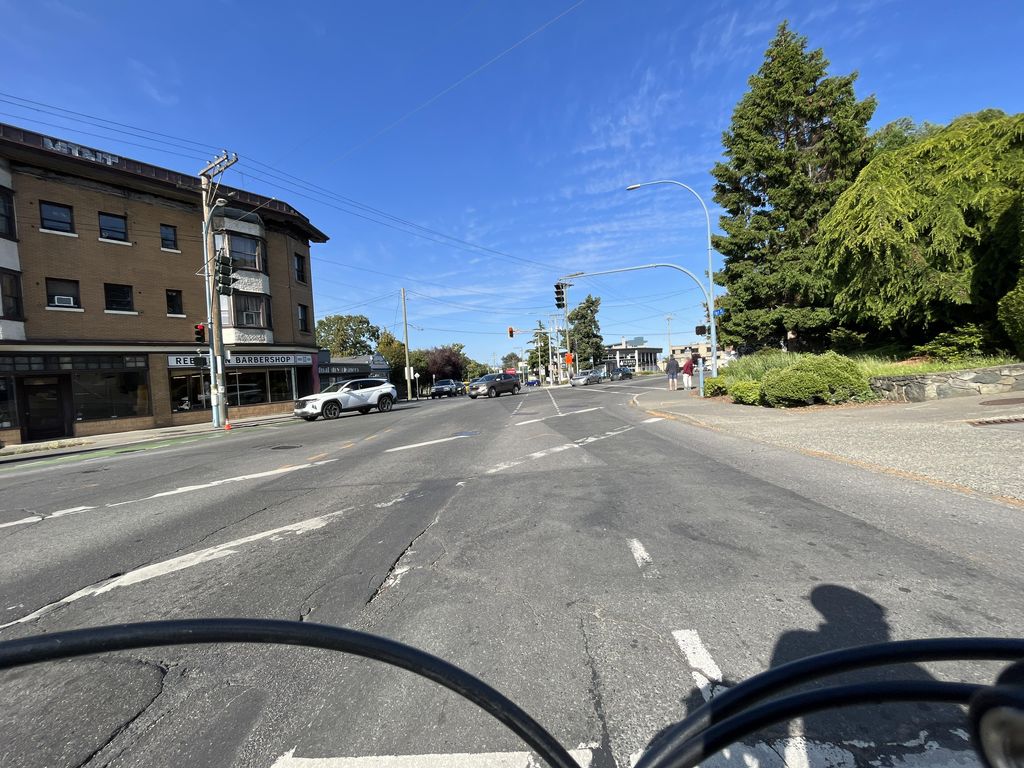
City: victoria